Field crop: maize
Growth stage: 2
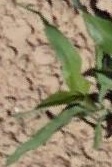
Species: maize